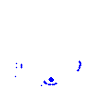
Particle: electron